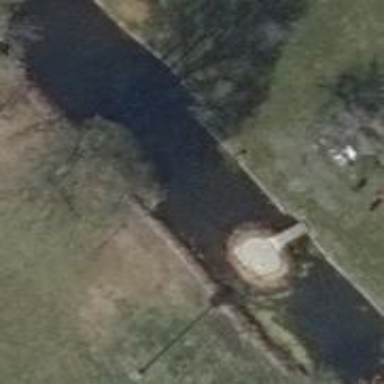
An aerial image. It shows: Peaceful pond surrounded by nature.